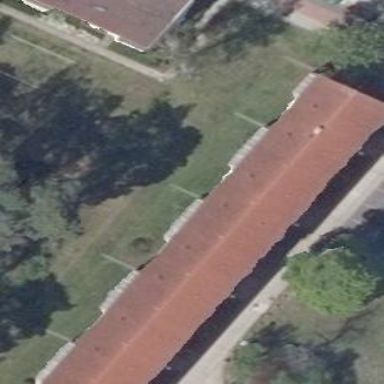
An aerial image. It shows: Building with gabled roof.